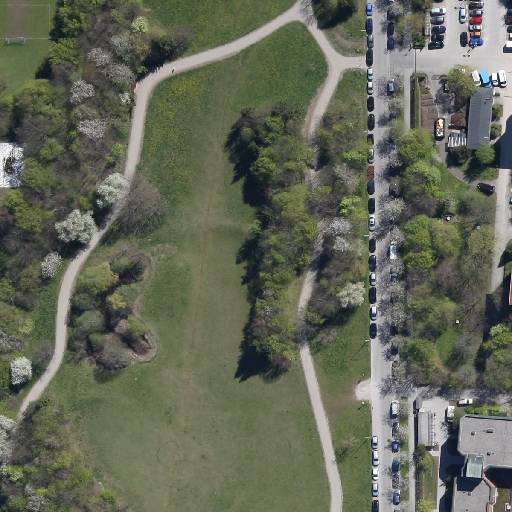
Referring expression: light-duty vehicle